Interaction volume radius: 5 \u00c5
Interaction volume height: 20 \u00c5
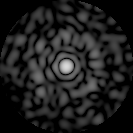
Disorder parameter: 0.8534